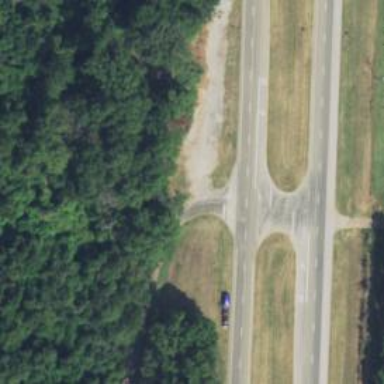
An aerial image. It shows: Expressway with asphalt surface classified as trunk highway.